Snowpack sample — Buffalo Mountain, Silverthorne, Colorado, USA (1/25/25, 10:11 AM MST)
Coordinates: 39.6222, -106.1139
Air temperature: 22 °F
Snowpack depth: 110 cm
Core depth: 30 cm
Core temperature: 42.8 °F
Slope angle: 12°, slope face: 102°
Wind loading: high
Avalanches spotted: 0
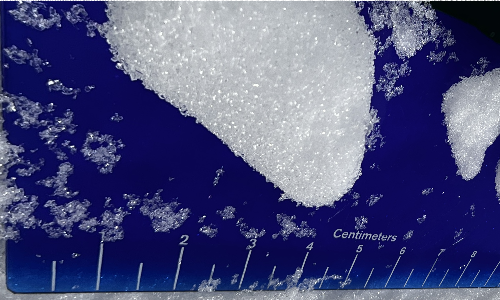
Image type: core
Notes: No avalanches nearby, collected on the outskirts of a fire break 15 meters from the treeline, on way to Buffalo and Red Mountain